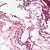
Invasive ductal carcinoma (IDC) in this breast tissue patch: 0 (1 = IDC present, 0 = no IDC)